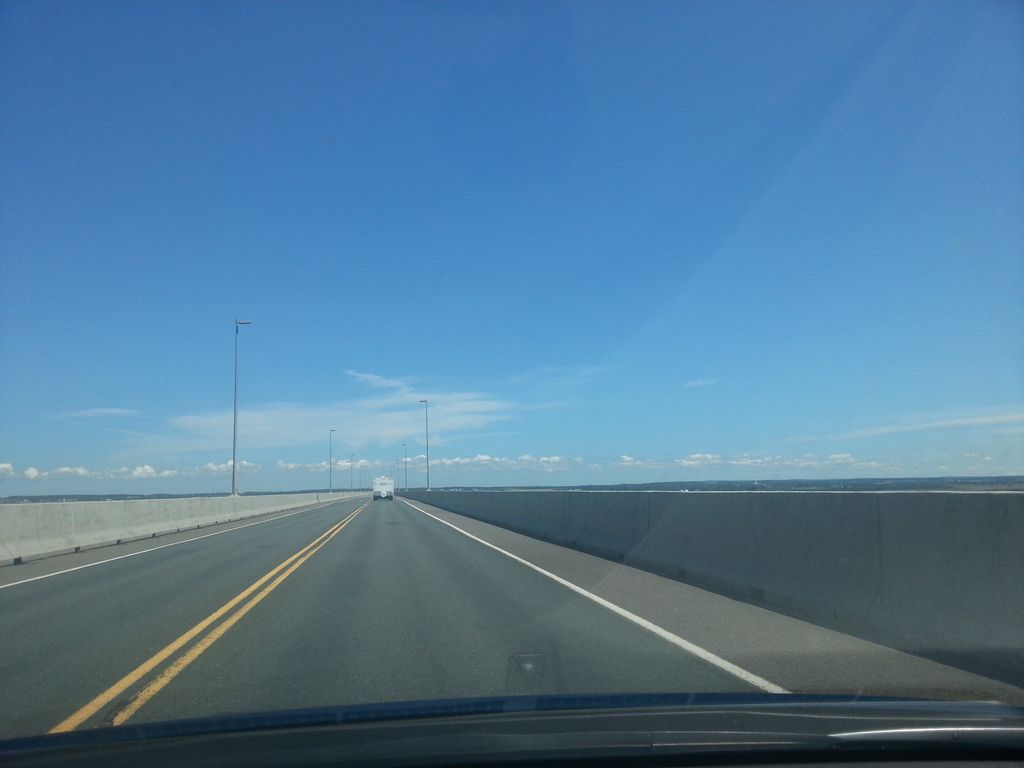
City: charlottetown